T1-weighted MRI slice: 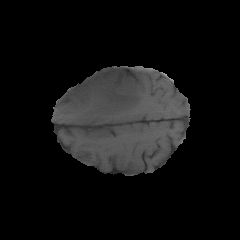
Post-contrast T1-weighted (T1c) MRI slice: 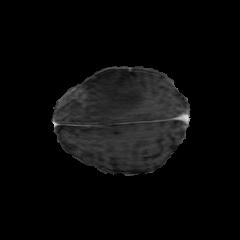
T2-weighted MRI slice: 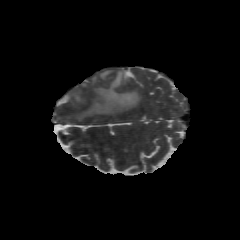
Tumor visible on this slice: yes